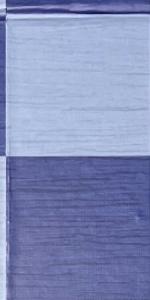
Label: Empty